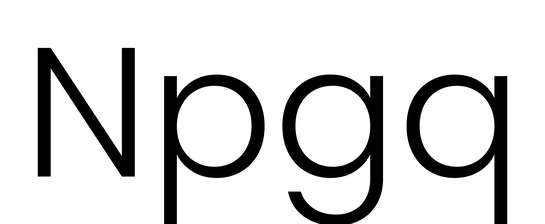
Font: Poppins-Light